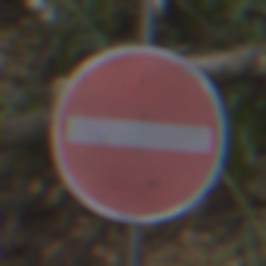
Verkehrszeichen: VerbotDerEinfahrt
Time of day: MorningAfternoon
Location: Outdoor (Nature)
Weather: PartlyCloudy
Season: NotSpecified
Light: Natural